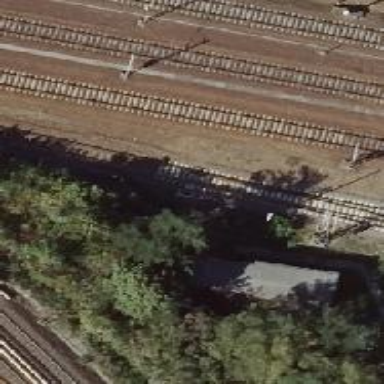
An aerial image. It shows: Railway switch.